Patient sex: M
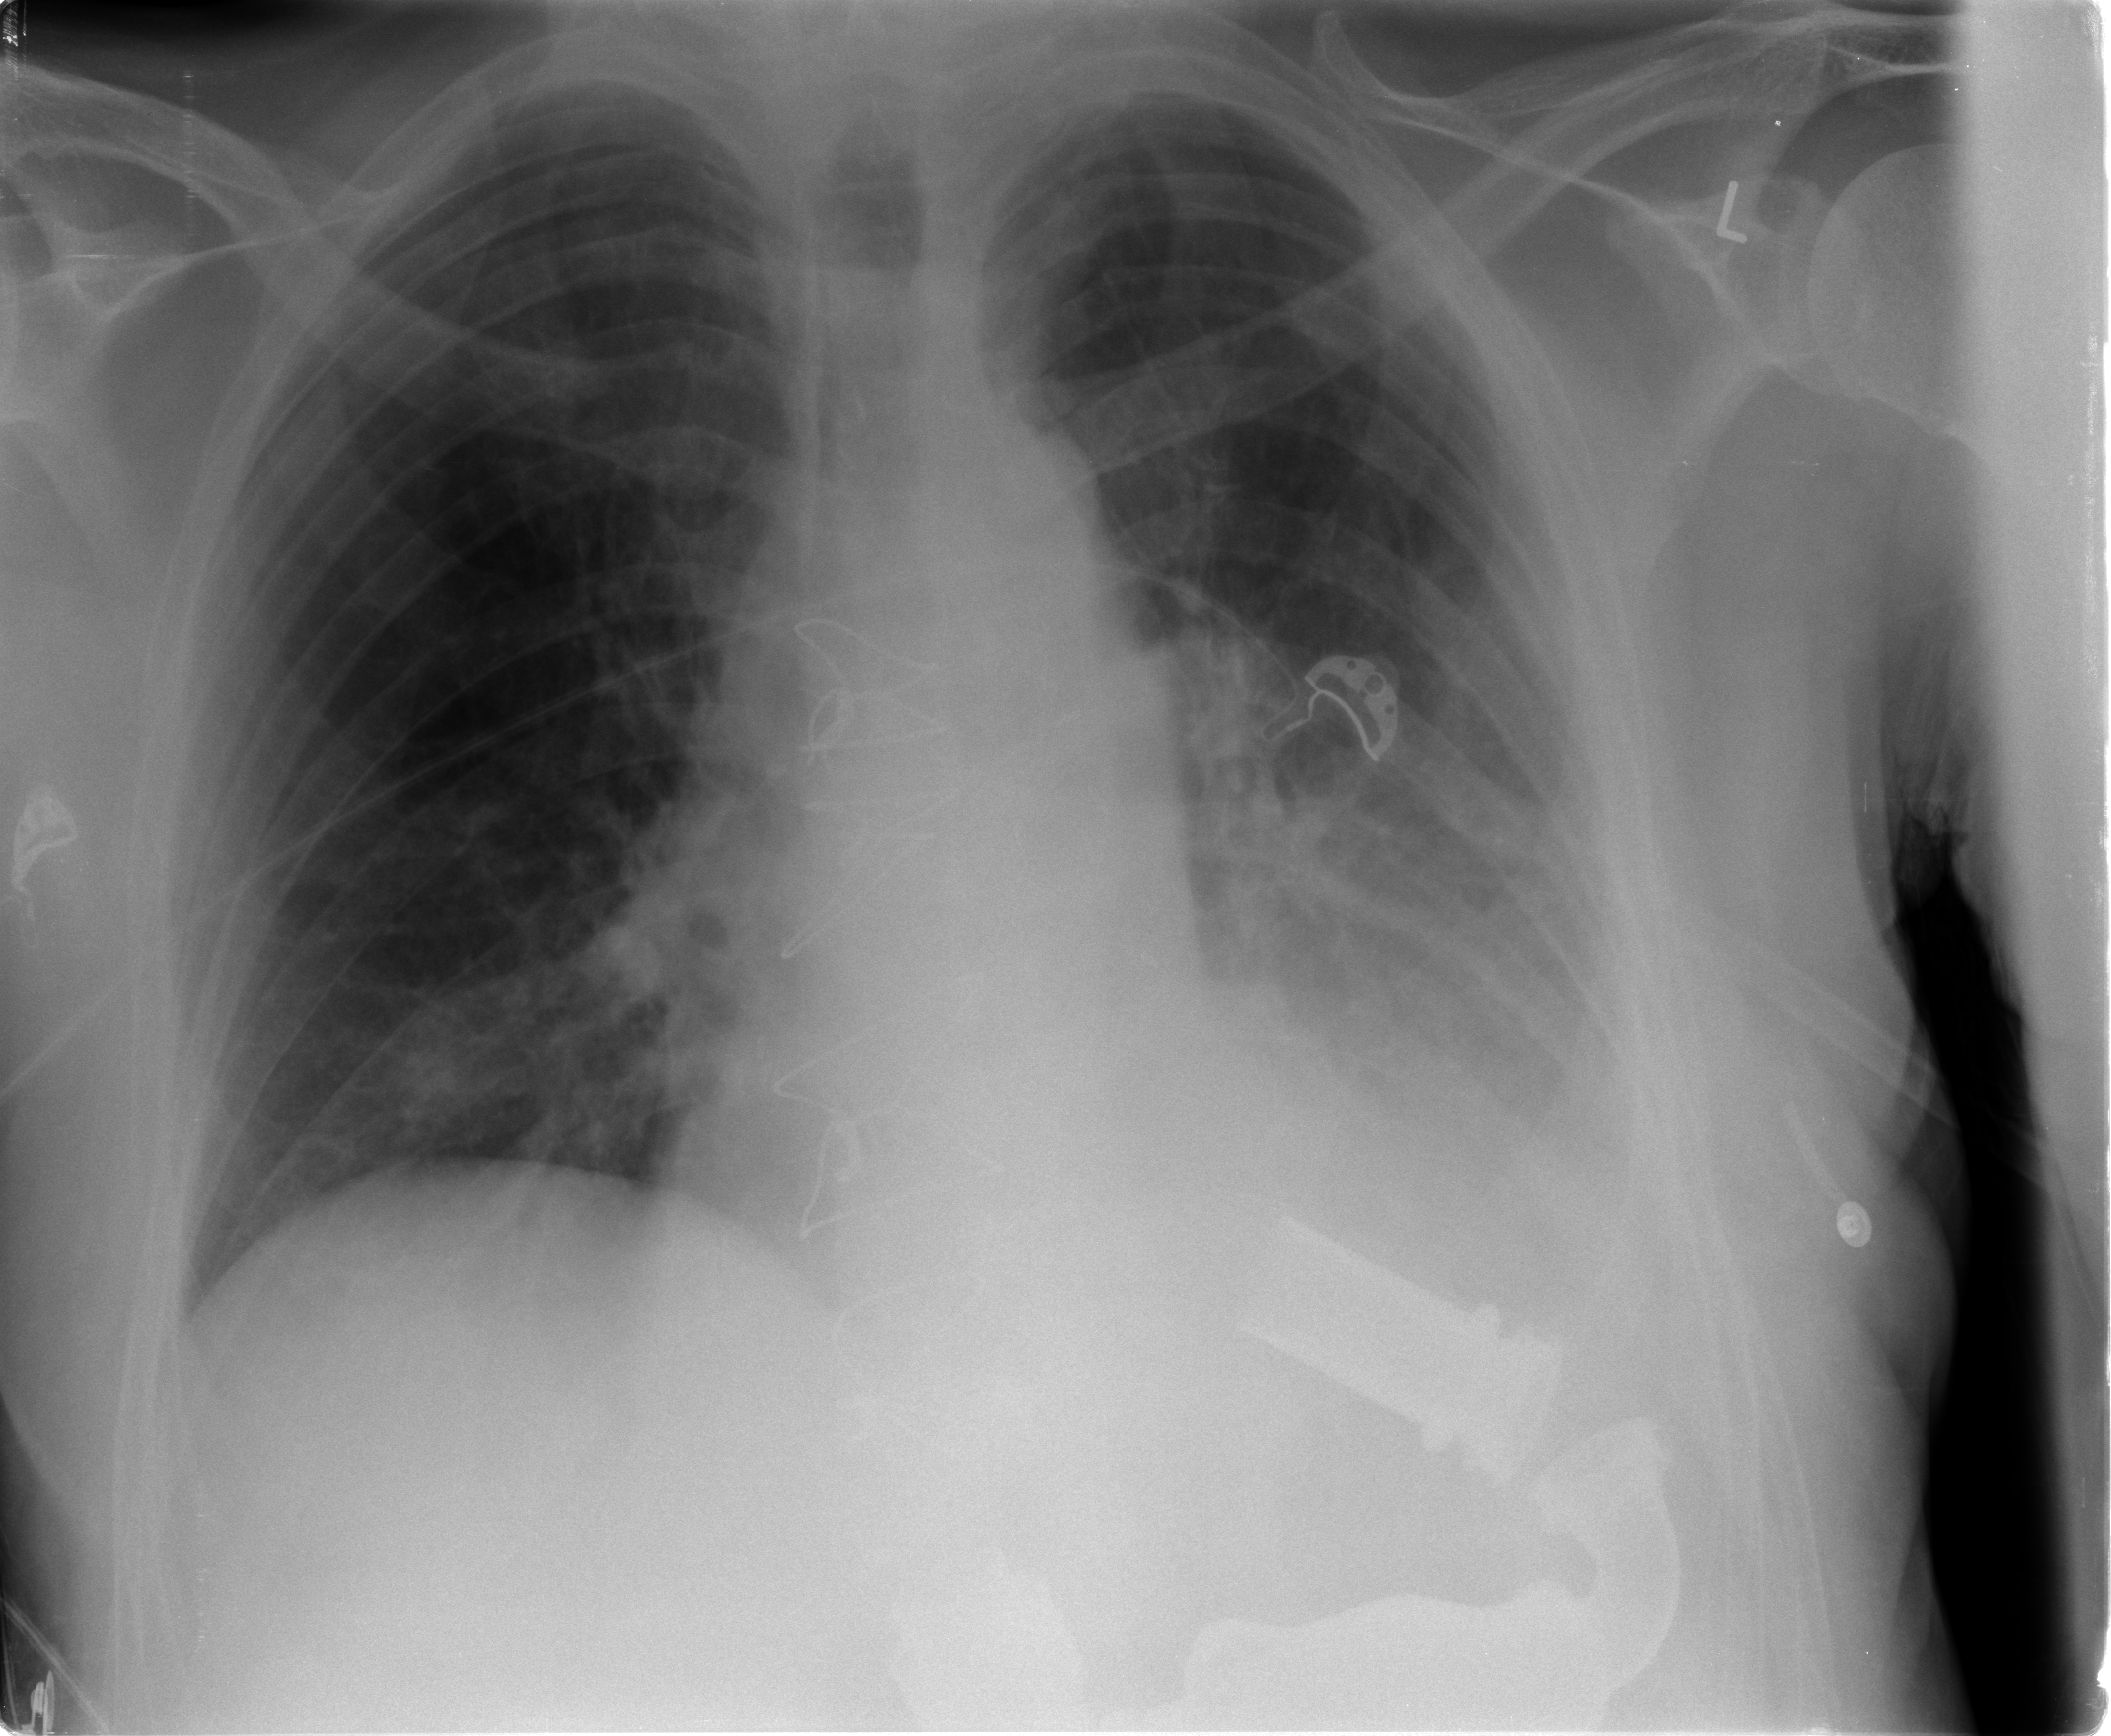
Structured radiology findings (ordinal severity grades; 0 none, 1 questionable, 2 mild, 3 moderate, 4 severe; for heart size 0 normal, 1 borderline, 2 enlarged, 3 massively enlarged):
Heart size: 0
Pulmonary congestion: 0
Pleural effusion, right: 0
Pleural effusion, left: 2
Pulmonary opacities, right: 0
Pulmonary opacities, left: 0
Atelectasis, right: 0
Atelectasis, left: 0